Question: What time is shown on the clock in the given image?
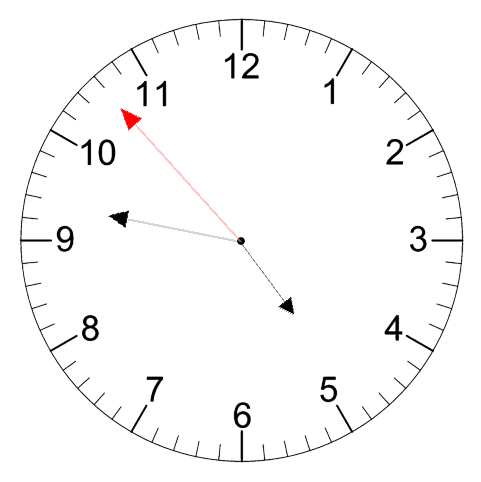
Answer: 04:46:53